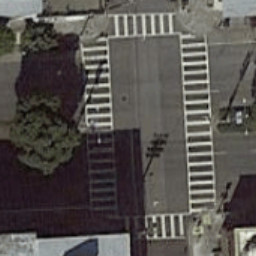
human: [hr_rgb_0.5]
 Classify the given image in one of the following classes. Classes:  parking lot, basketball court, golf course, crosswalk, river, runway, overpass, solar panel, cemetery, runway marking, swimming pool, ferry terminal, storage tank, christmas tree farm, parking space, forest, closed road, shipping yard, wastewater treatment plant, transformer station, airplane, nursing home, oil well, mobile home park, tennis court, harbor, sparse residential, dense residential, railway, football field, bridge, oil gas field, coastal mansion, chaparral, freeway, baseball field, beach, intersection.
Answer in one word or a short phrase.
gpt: crosswalk